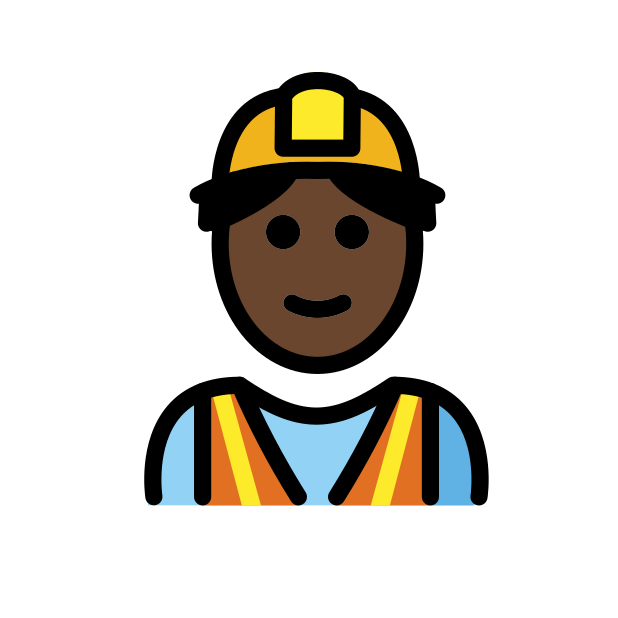
man construction worker: dark skin tone